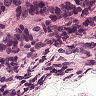
Metastatic tissue present: yes